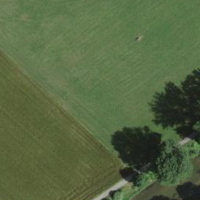
EUNIS habitat code: 55
Species observed at this site:
Cornus sanguinea